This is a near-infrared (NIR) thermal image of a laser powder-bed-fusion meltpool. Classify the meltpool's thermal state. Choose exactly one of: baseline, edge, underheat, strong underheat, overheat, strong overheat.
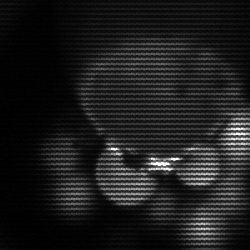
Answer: edge